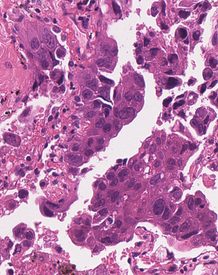
Tumor epithelial tissue: yes
Tumor-associated stroma tissue: yes
Normal tissue: no